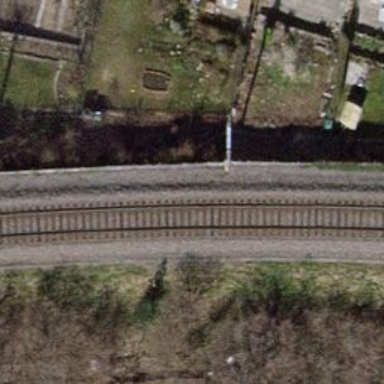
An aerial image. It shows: Single-track electrified railway with contact line.